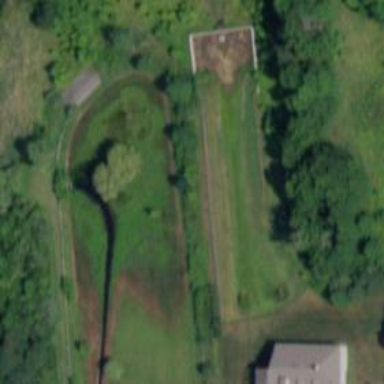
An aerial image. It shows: Detention basin with grass surface.